Question: The problem is that sidebar menu list items breaks parent boundary. How can i fix this, kind of not let childs go beyond parent width?
Working on sliding out from left side navigation site menu.
It looks fine as is, the actual problem happens when i hover over list items.
As you can see list items reveals themself immideately, going beyond parent boundary. This looks awful. I pretty sure the issue can be fixed with css, but unfortunately my knoweledge is not solid at this moment. Could you please help me out with the solution to the issue? Thanks in advance!
This image shows what the correct behaviour should be.

'''
body {
font-family: 'Open Sans', sans-serif;
}
img {
position: relative;
color: #999;
}
#one {
padding: 17px 15px 15px 17px;
}
#two {
padding: 20px 14px 15px 12px;
}
#three {
padding: 15px 17px 15px 15px;
}
#four {
padding: 20px 16px 15px 17px;
}
#five {
padding: 20px 14px 15px 17px;
}
#six {
padding: 17px 14px 15px 14px;
}
nav {
background: #1b1e22;
border-right: 1px solid #e5e5e5;
position: absolute;
top: 0;
bottom: 0;
height: 100%;
left: 0;
width: 60px;
overflow: hidden;
transition: width .5s linear;
}
nav > ul {
margin: 7px 0;
}
nav li {
position: relative;
display: block;
width: 250px;
transition: width .5s linear;
border-bottom: 1px solid #24272a;
}
nav li > a {
height: 60px;
color: #999;
font-size: 14px;
position: relative;
display: table;
border-collapse: collapse;
border-spacing: 0;
padding: 15px 0;
text-decoration: none;
-webkit-transition: all 5s linear;
transition: all 5s linear;
}
nav span {
position: relative;
display: table-cell;
vertical-align: middle;
width: 190px;
}
a:hover,
a:focus {
text-decoration: none;
}
nav {
-webkit-user-select: none;
-moz-user-select: none;
-ms-user-select: none;
-o-user-select: none;
user-select: none;
}
nav ul,
nav li {
outline: 0;
margin: 0;
padding: 0;
}
li a:hover {
color: #104E8B;
background-color: #343536;
}
.main-menu:hover,
nav.main-menu.expanded {
width: 250px;
overflow: visible;
}
'''
'''
<body>
<nav class="main-menu">
<ul>
<li>
<a href="#">
<img id="one" src="https://i.imgur.com/RcWtM2a.png" alt="" />
<span class="nav-text">
Stroitel'nye proekty
</span>
</a>
</li>
<li class="has-subnav">
<a href="#">
<img id="two" src="https://i.imgur.com/wKDZKMl.png" alt="" />
<span class="nav-text">
Stroitel'nye tovary
</span>
</a>
</li>
<li class="has-subnav">
<a href="#">
<img id="three" src="https://i.imgur.com/oztvKJ0.png" alt="" />
<span class="nav-text">
Stroitel'nye raboty
</span>
</a>
</li>
<li class="has-subnav">
<a href="#">
<img id="four" src="https://i.imgur.com/MT1dCFF.png" alt="" />
<span class="nav-text">
Nedvizhemost'
</span>
</a>
</li>
<li>
<a href="#">
<img id="five" src="https://i.imgur.com/uICbjKw.png" alt="" />
<span class="nav-text">
Mebel'
</span>
</a>
</li>
<li>
<a href="#">
<img id="six" src="https://i.imgur.com/nHnYpBg.png" alt="" />
<span class="nav-text">
Stroitel. kal'kuliator
</span>
</a>
</li>
</ul>
</nav>
</body>
'''
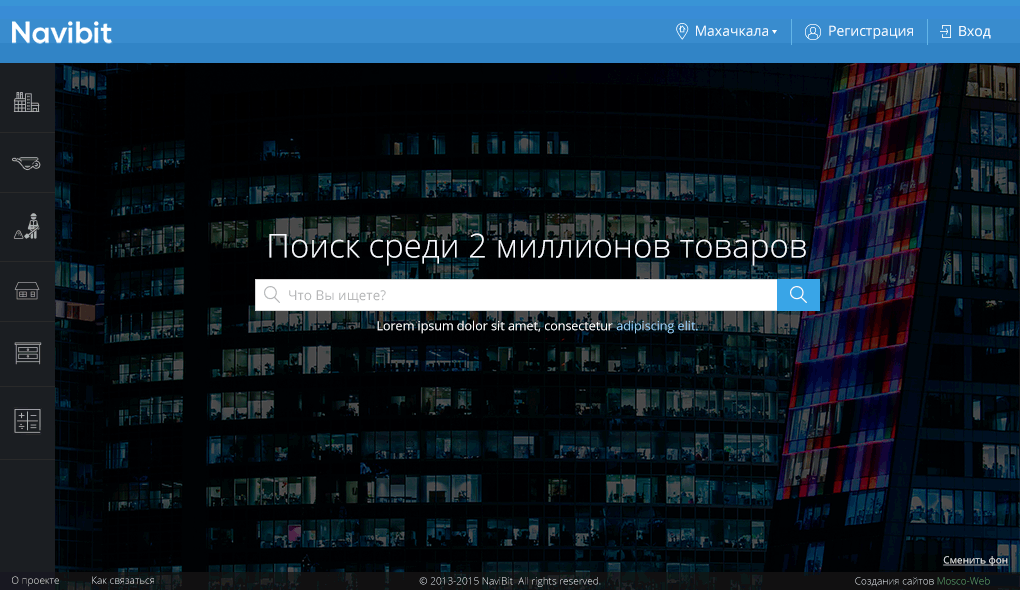
Answer: You will have to consider 'width' for the transition and must keep 'overflow' hidden as it is for following class:
'''
.main-menu:hover,
nav.main-menu.expanded {
width: 250px;
transition: width .5s linear;
}
'''
Here is the updated codepen
<URL>